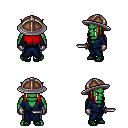
a pixel art fantasy rpg character, male body template, orc, green skin, blue robe, teal pants, red unkempt hairstyle, chain helm, metal gloves, ghillies, dagger, four views (front, back, left, right), 2x2 character sprite sheet, small pixel art, hard edges, no anti-aliasing